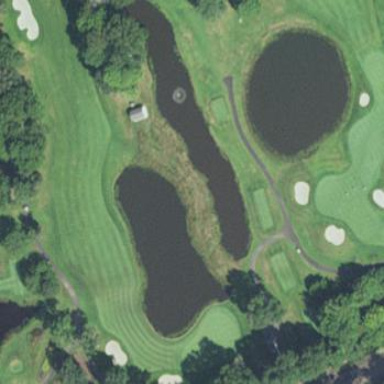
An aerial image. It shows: Water hazard in golf course. The hazard is natural water feature.